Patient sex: M
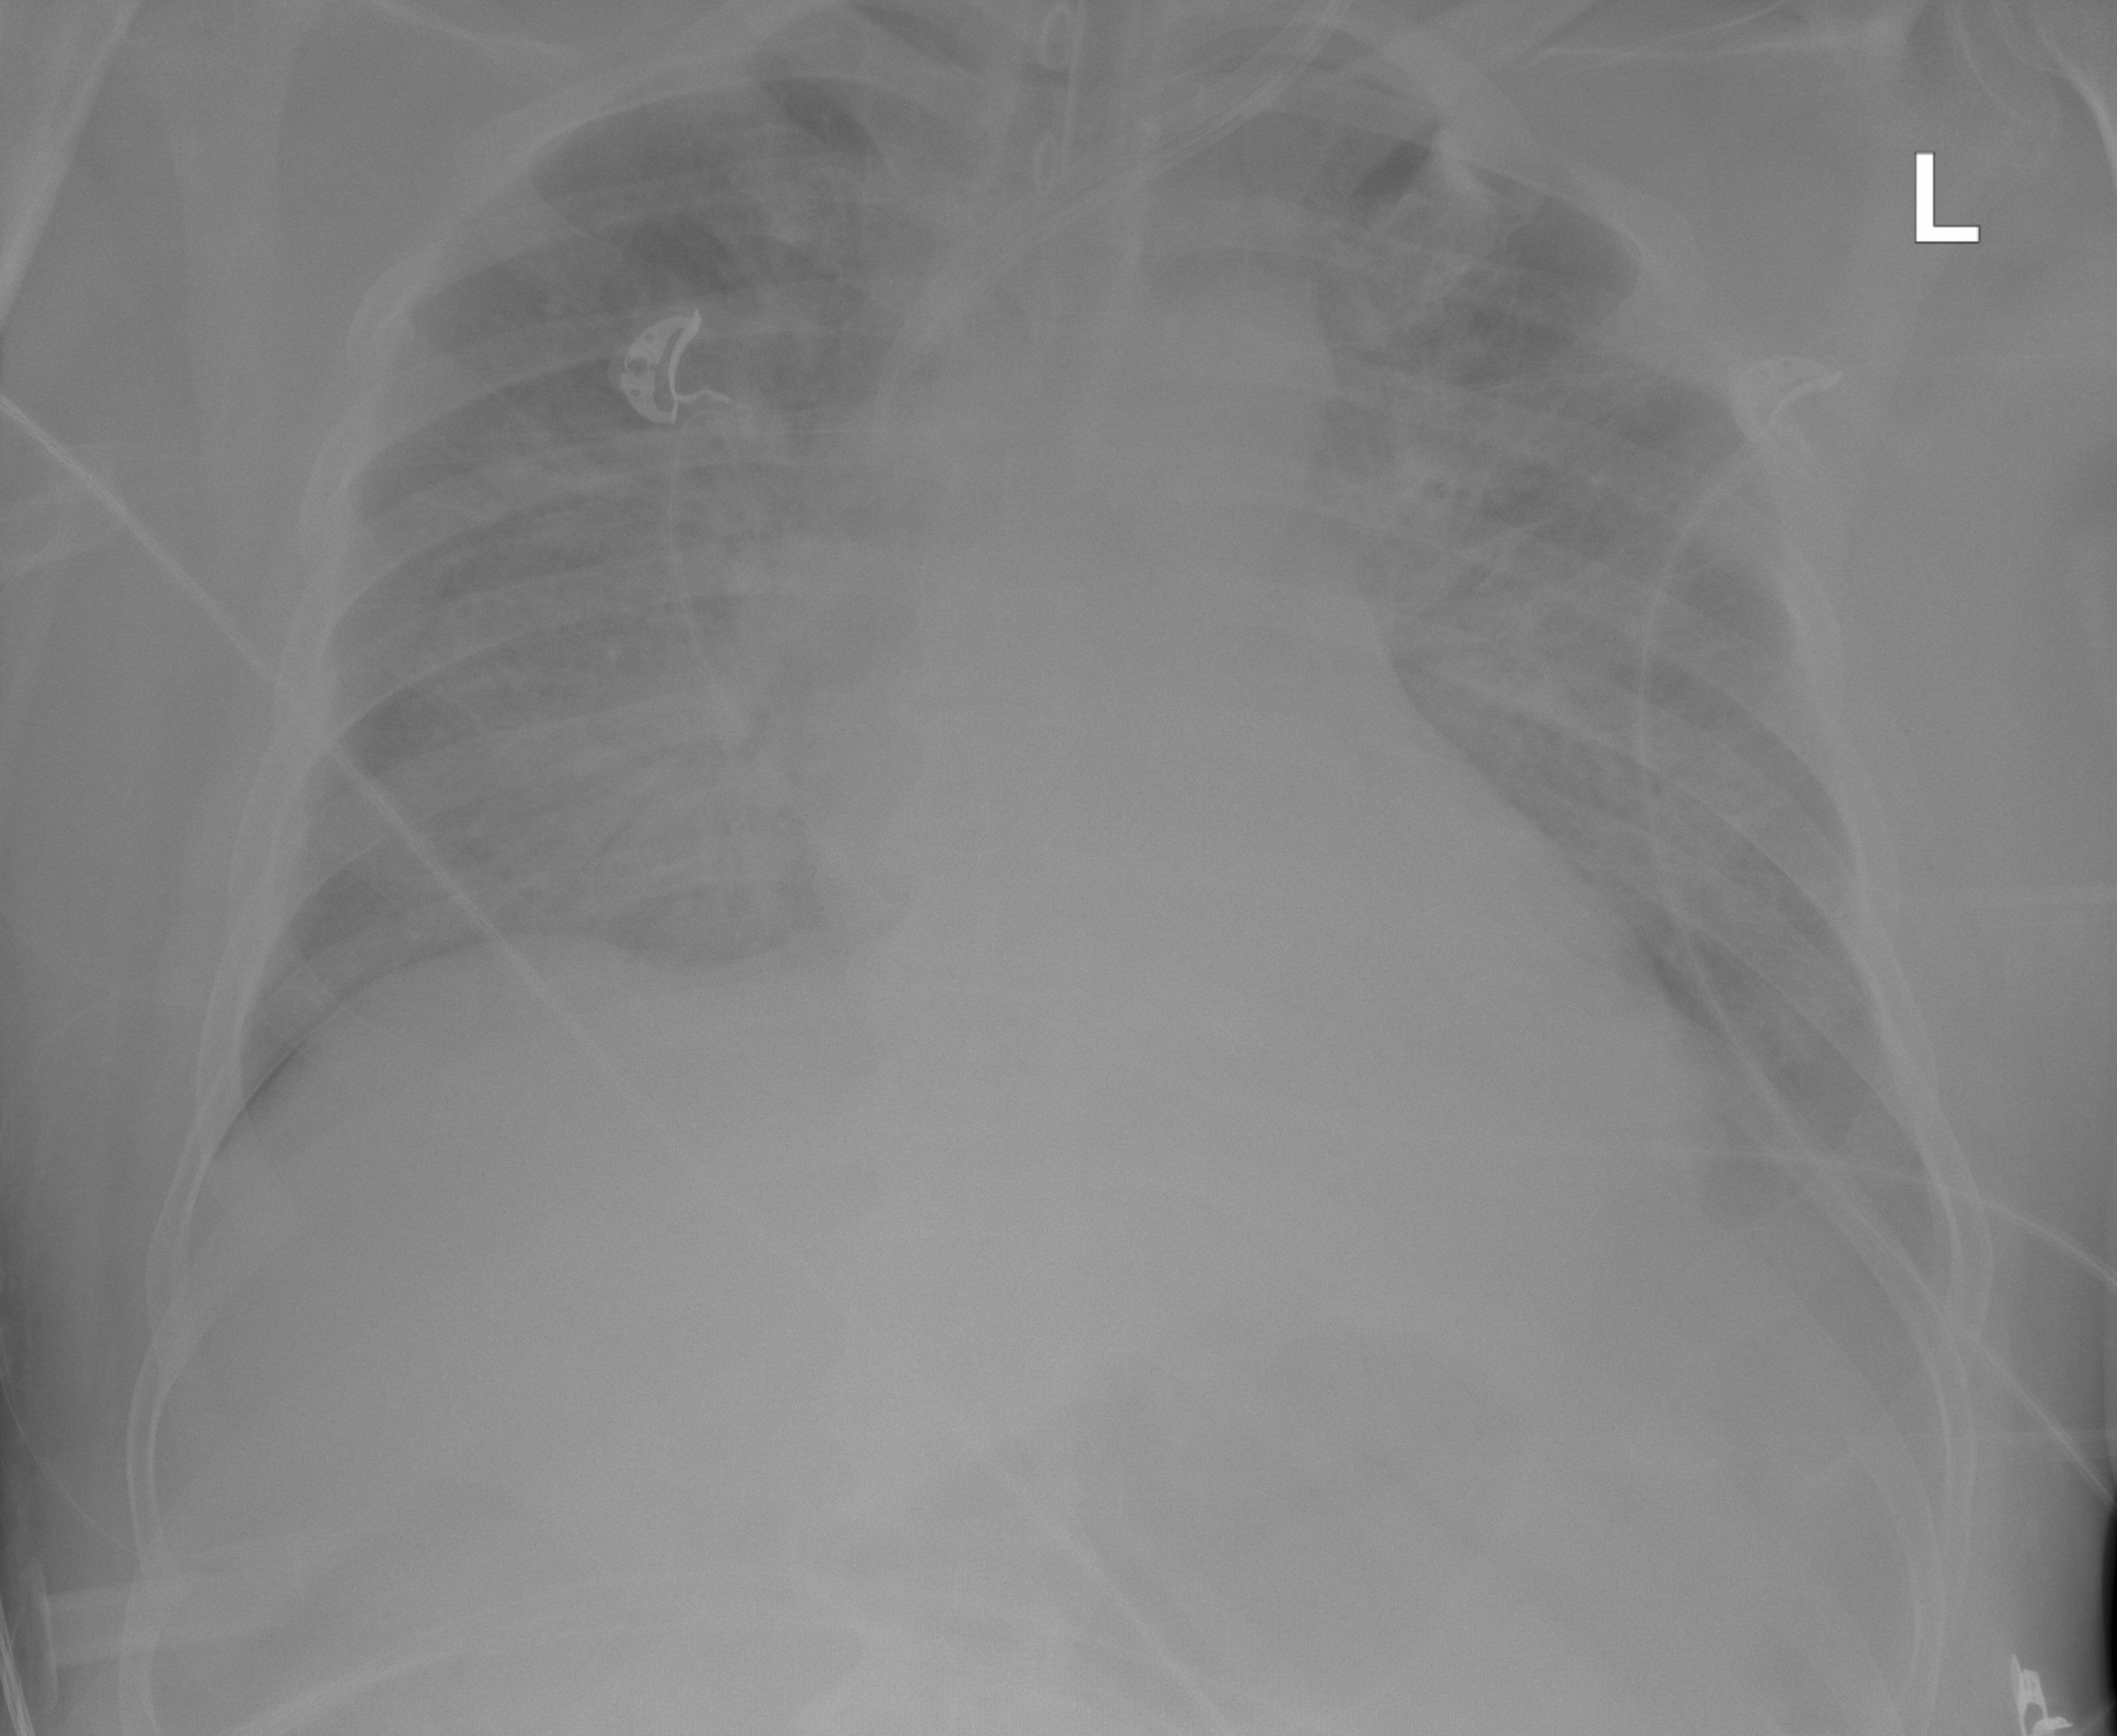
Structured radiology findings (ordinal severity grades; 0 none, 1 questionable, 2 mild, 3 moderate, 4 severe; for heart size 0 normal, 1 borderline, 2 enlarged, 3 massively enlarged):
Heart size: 0
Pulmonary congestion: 0
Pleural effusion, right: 0
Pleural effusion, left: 2
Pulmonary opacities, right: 3
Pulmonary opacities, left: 3
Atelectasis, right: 0
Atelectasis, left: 0